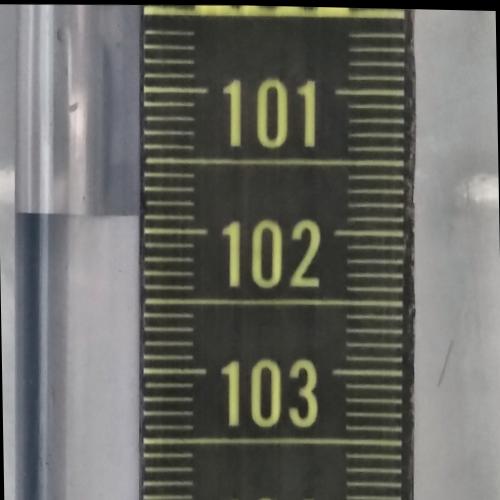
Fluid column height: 101.9 cm